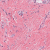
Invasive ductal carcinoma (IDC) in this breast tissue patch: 0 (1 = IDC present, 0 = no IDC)